Question: I am trying to fetch only a Map field stored in a document of Firestore collection instead of fetching the whole document which is obviously more time taking and bandwidth consuming.
This is the way I am getting my data from a Map Field which is defined inside a Document named by UserID of a particular user -
'''
DocumentSnapshot snap = await driversRef.doc(user!.uid).get();
email = ((snap.data() as Map)['profile'] as Map)['email'];
name = ((snap.data() as Map)['profile'] as Map)['name'];
mobile = ((snap.data() as Map)['profile'] as Map)['mobile'];
age = ((snap.data() as Map)['profile'] as Map)['age'];
address = ((snap.data() as Map)['profile'] as Map)['address'];
'''
But as said above, it is getting the entire document in the first line of the code.

Is there any way i can get just a particular field of any data type from a Firestore document?
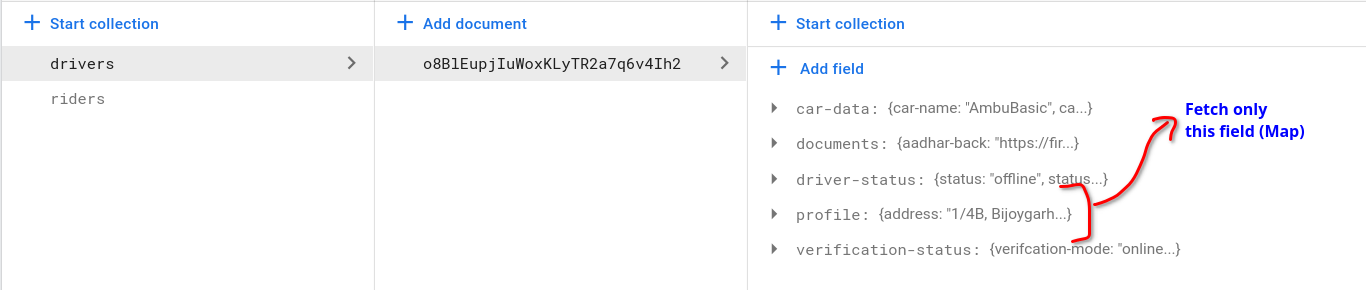
Answer: > I am trying to fetch only a Map field stored in a document of Firestore collection instead of fetching the whole document which is obviously more time taking and bandwidth-consuming.
There is no way you can do that. All Firestore listeners fire on the document level. This means that you cannot only get the value of a Map field from a document. It's the entire document or nothing. That's the way Firestore works, and unfortunately, we cannot change that.
> Is there any way I can get just a particular field of any data type from a Firestore document?
No. However, if you only want to read the value of a single property then you should consider storing that property in a document. Or store that single property in the <URL>, and it's a quite common practice when it comes to NoSQL databases.